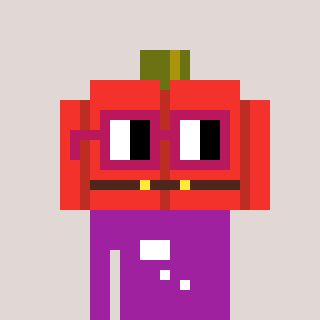
a pixel art character with square dark red glasses, a pumpkin-shaped head and a magenta-colored body on a warm background